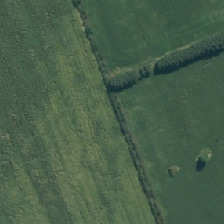
Land cover: shortrotation_cropland